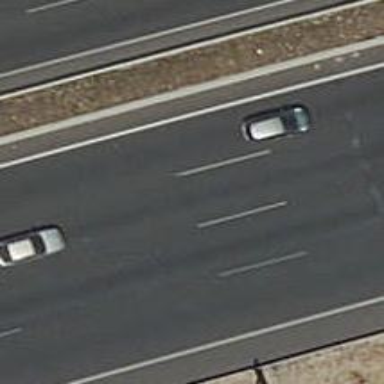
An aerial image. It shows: Asphalt motorway.